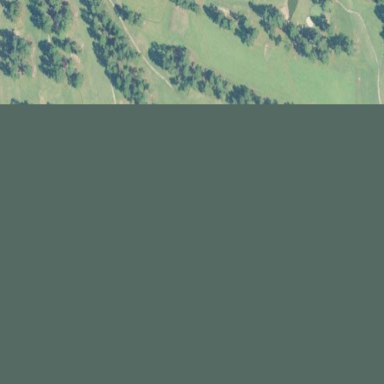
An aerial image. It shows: Golf course surrounded by greenery.